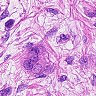
Metastatic tissue present: yes